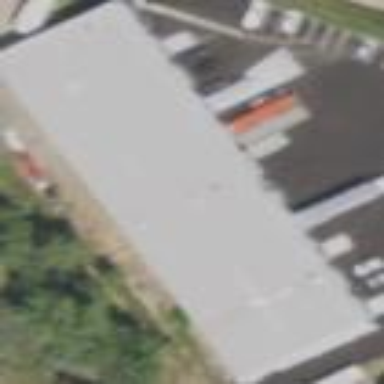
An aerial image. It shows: Commercial building.